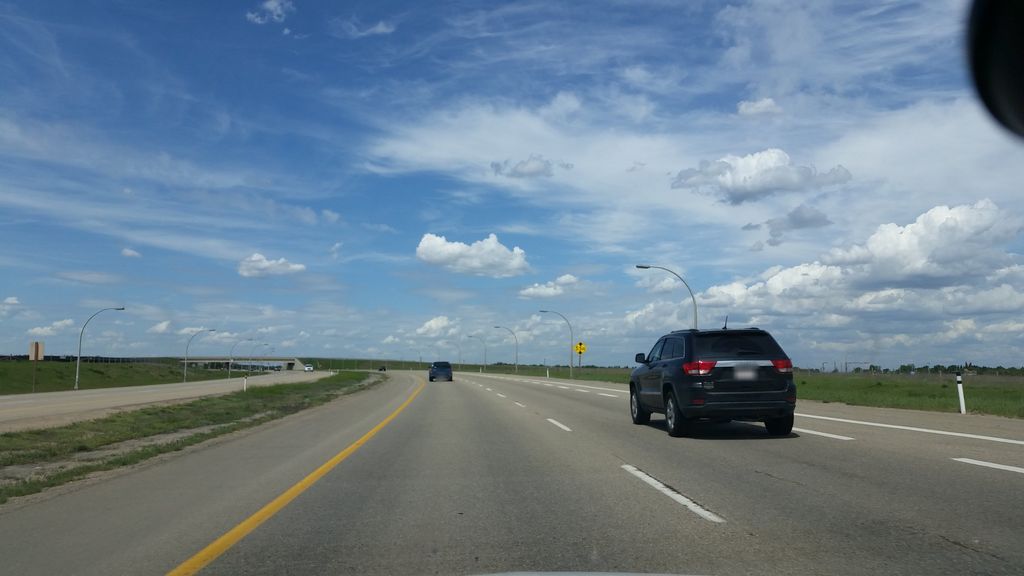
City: edmonton